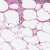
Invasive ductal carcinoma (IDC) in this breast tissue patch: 0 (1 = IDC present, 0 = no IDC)